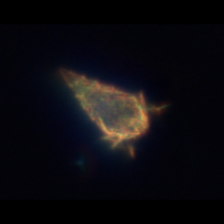
Taxon: Ciliates
Group: Other